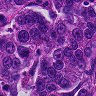
Metastatic tissue present: yes